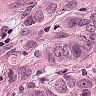
Metastatic tissue present: yes